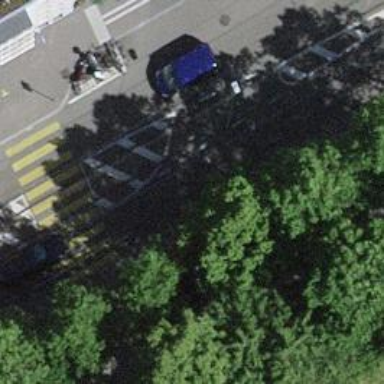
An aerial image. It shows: Railway crossing.